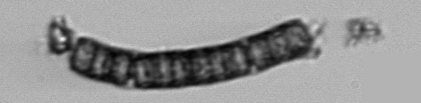
Label: Paralia_sulcata